Question: Assume the assembly dll:
'''
using Microsoft.SqlServer.Server;
using System.Data.SqlClient;
using System.Data.SqlTypes;
using System;
using System.Text;
namespace CLRFunctions
{
public class T
{
[SqlFunction(DataAccess = DataAccessKind.Read)]
public static String NormalizeString(String s, String normalizationForm)
{
NormalizationForm form = NormalizationForm.FormC;
if (String.Equals(f, "FormD", StringComparison.OrdinalIgnoreCase))
form = NormalizationForm.FormD;
return = s.Normalize(form);
}
}
}
'''
: Target the assembly to .NET 3.5 as SQL Server doesn't support .NET 4.0
Copy the assembly to a location, and "creating" the assembly works fine:
'''
CREATE ASSEMBLY CLRFunctions FROM 'c:\Program Files\My App\CLRFunctions.dll';
'''
And then enable CLR functions, otherwise they are <URL>:
'''
sp_configure 'show advanced options', 1;
GO
RECONFIGURE;
GO
sp_configure 'clr enabled', 1;
GO
RECONFIGURE;
GO
'''
Created the user-defined function fails:
'''
CREATE FUNCTION NormalizeString(@s nvarchar(max), @normalizationForm varchar(50))
RETURNS nvarchar(max)
AS EXTERNAL NAME CLRFunctions.T.NormalizeString
'''
fails with error:
'''
Msg 6505, Level 16, State 2, Procedure NormalizeString, Line 1
Could not find Type 'T' in assembly 'CLRFunctions'.
'''
Why can SQL Server not find type 'T' in assembly 'CLRFunctions'?

: Why 'T'? <URL>
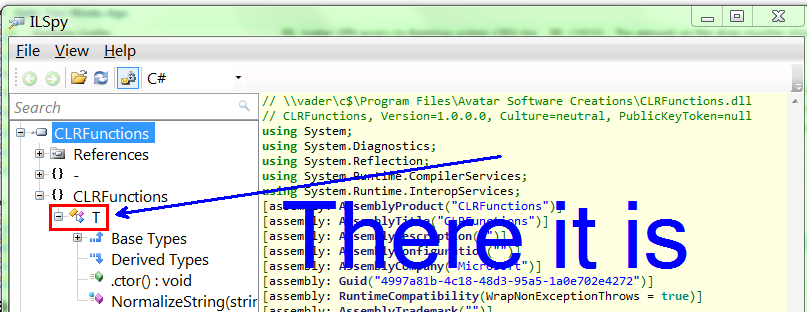
Answer: Try
'''
CREATE FUNCTION NormalizeString(@s nvarchar(max),
@normalizationForm nvarchar(50))
RETURNS nvarchar(max)
AS EXTERNAL NAME CLRFunctions.[CLRFunctions.T].NormalizeString
'''